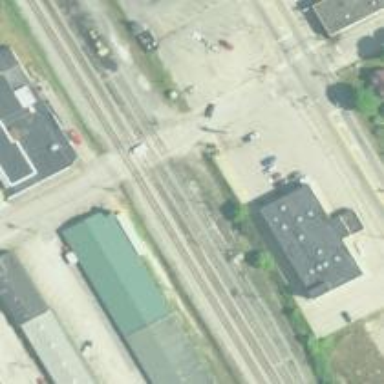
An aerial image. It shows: Railway siding with rails.